Interaction volume radius: 10 \u00c5
Interaction volume height: 25 \u00c5
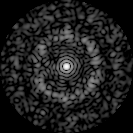
Disorder parameter: 0.7618